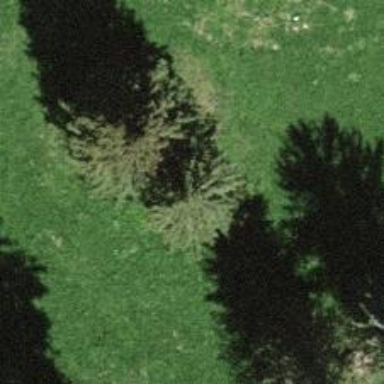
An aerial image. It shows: Beautiful tree in nature.